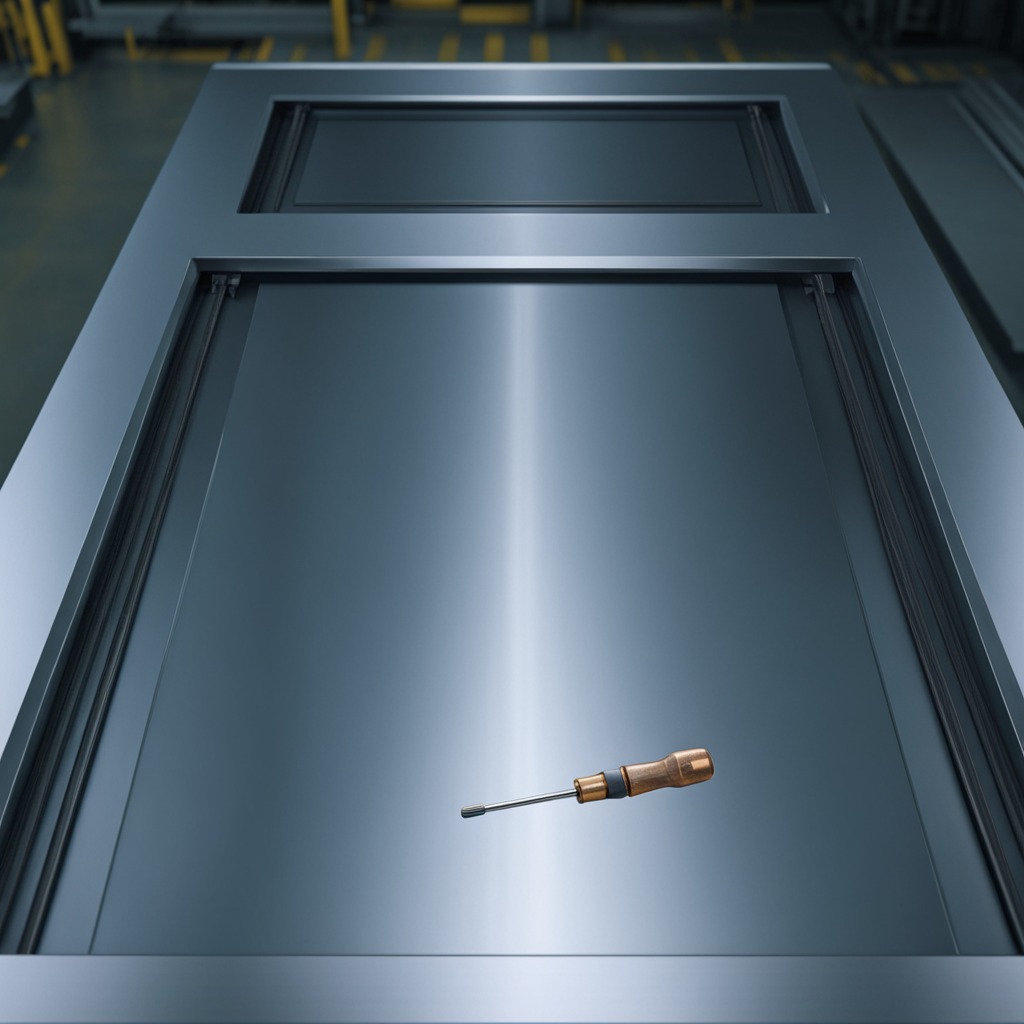
A screwdriver is lying on the metal table in a machine shop under fluorescent lights.